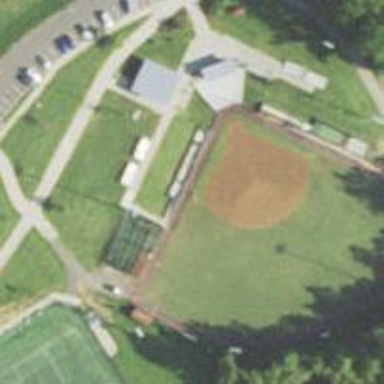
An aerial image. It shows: Softball pitch for leisure sports.